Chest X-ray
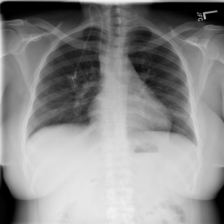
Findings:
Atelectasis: negative
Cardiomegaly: negative
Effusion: negative
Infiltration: positive
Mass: negative
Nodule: negative
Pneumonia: negative
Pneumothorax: negative
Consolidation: negative
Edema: negative
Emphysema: negative
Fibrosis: negative
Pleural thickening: negative
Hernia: negative